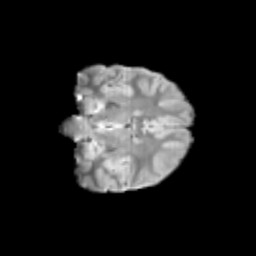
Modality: T2w
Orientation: coronal
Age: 11
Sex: female
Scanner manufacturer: siemens
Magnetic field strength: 3 T
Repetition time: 3.8 s
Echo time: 0.07 s